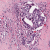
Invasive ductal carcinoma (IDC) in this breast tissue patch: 1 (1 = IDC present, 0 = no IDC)